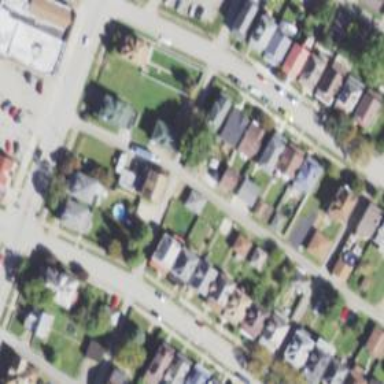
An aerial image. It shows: Alley classified as service road.